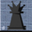
Piece: bQ